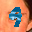
Label: 9